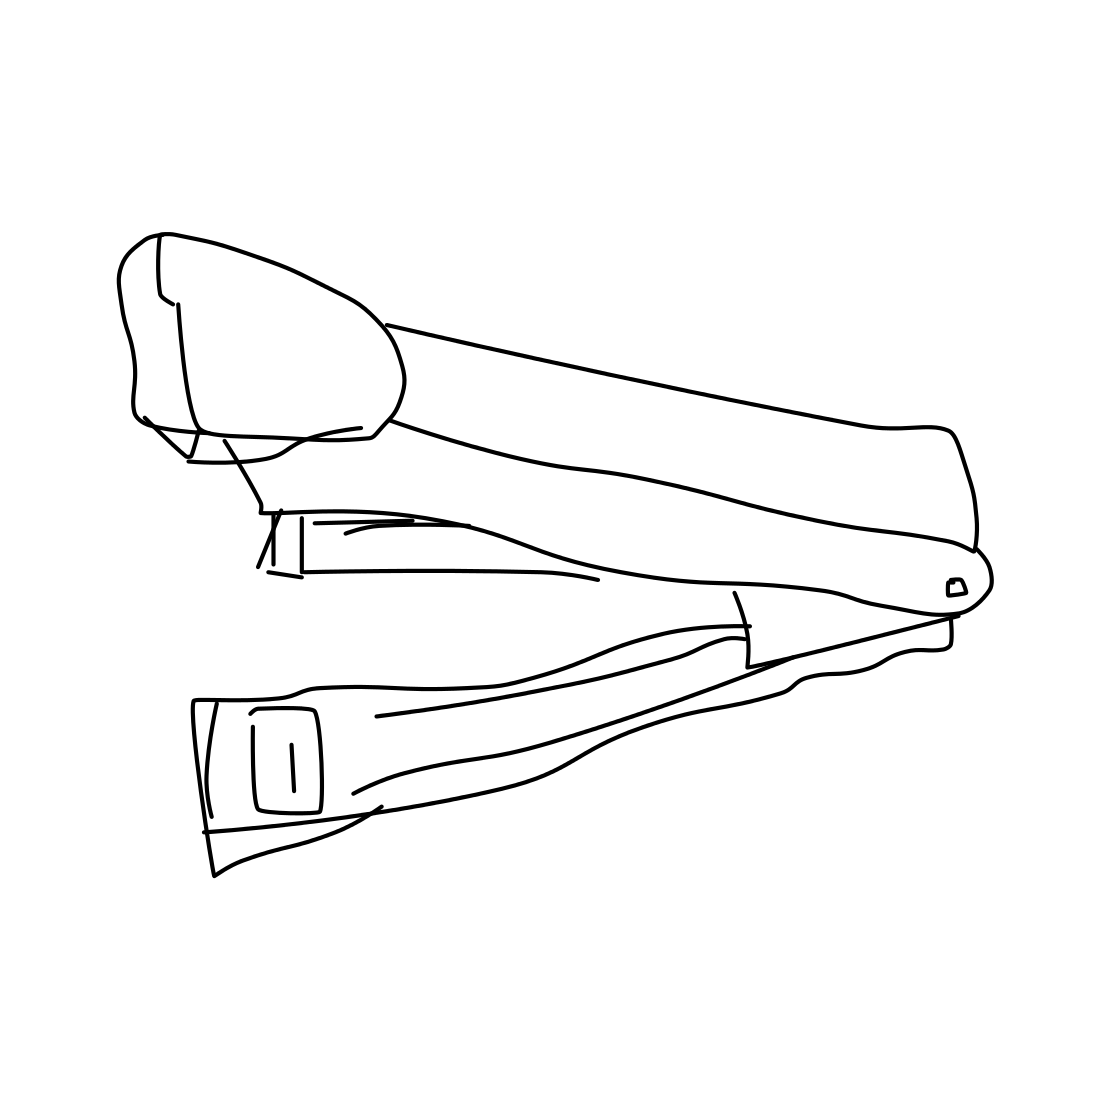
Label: stapler